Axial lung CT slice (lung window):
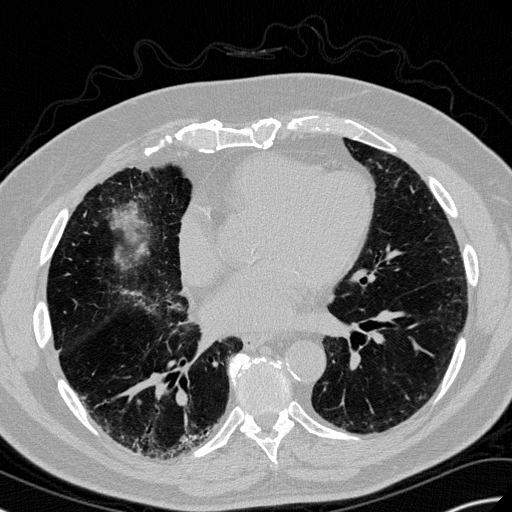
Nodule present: no